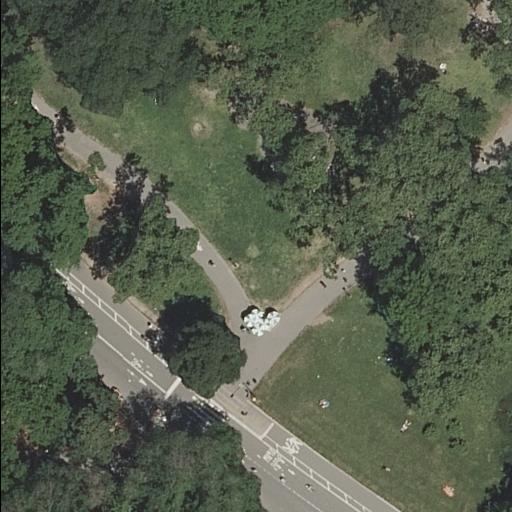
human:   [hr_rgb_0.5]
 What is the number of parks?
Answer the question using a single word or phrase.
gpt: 1

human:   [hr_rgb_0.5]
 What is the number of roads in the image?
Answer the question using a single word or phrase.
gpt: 10

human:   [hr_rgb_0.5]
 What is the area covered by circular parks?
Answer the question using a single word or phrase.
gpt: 0m2

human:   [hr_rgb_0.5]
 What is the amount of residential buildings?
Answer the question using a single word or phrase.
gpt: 0

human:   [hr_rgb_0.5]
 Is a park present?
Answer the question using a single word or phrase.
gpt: yes

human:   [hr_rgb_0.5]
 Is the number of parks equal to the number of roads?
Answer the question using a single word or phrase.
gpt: no

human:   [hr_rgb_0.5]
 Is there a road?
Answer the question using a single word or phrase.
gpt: yes

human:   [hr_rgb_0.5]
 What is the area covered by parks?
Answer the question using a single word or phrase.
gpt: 10625m2

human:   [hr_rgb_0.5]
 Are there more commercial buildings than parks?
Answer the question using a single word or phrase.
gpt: no

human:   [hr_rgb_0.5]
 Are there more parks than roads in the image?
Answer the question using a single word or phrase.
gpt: no

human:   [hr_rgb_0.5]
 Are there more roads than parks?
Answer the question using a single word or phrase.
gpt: yes

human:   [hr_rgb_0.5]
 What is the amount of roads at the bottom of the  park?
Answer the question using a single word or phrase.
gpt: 10

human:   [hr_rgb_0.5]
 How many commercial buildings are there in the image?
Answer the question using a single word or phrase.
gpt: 0

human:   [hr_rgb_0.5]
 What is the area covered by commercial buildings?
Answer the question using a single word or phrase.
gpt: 0m2

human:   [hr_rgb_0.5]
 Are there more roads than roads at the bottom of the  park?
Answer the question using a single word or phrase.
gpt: no

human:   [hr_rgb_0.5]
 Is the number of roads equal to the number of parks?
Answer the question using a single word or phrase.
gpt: no

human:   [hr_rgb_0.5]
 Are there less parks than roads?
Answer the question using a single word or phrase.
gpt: yes

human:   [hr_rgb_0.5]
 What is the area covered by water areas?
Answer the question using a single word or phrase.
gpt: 0m2

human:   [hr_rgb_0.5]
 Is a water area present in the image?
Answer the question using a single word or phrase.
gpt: no

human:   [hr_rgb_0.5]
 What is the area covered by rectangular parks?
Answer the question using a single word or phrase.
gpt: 10625m2

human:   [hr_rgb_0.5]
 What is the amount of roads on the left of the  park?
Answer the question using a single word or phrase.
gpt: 10

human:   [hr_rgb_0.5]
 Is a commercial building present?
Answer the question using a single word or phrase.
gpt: no

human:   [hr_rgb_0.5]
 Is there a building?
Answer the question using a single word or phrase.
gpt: no

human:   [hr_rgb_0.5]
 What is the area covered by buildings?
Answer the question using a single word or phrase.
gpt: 0m2

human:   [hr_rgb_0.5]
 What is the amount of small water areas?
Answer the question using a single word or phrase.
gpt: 0

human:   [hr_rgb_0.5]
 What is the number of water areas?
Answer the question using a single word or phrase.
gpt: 0

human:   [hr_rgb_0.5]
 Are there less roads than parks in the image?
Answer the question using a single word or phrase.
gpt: no

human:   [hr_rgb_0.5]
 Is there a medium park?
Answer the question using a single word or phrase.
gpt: no

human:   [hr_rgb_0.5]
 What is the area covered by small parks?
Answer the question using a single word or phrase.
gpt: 0m2

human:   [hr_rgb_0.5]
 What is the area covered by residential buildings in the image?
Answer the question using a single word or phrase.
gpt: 0m2

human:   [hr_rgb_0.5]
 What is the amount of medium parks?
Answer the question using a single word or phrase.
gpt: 0

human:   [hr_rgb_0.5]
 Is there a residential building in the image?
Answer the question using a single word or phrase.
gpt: no

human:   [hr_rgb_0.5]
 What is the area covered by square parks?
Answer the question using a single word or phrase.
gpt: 0m2

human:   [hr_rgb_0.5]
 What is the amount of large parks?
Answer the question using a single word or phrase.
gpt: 1

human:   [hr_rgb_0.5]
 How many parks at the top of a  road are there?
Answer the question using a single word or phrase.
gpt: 1

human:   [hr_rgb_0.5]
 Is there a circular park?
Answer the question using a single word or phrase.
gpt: no

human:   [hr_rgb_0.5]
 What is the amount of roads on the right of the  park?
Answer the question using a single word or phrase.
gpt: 0

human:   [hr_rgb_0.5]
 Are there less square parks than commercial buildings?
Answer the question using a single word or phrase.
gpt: no

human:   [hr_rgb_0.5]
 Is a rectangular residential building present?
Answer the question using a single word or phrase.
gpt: no

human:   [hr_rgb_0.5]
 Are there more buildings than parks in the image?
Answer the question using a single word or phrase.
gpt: no

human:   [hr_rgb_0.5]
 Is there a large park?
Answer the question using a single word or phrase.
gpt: yes

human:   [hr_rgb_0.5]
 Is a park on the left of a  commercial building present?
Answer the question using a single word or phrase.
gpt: no

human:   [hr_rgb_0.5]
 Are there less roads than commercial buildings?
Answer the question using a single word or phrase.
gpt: no

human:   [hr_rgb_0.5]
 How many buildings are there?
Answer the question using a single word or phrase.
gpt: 0

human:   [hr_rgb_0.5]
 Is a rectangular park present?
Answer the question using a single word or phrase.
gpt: yes

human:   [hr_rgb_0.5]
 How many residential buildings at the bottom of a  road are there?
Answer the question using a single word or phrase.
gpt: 0

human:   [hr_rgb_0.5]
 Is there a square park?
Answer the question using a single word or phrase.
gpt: no

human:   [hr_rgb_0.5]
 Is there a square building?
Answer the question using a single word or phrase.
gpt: no

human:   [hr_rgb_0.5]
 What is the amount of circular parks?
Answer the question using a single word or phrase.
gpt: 0

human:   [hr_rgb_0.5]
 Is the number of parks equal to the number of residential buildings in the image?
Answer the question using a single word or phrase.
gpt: no

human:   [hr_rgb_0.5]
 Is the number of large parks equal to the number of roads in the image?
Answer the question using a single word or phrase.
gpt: no

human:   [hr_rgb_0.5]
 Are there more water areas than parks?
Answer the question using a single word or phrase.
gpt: no

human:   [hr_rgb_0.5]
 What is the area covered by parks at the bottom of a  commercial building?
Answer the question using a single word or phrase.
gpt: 0m2

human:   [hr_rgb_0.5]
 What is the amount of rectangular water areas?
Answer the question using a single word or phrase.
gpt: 0

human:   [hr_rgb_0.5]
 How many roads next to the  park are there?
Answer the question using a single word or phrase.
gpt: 10

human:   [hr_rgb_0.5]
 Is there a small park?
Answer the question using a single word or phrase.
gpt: no

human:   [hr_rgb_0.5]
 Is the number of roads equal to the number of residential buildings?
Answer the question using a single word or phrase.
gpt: no

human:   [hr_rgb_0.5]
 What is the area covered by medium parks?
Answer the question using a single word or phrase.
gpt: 0m2

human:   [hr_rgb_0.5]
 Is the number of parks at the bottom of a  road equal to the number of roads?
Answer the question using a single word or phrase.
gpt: no

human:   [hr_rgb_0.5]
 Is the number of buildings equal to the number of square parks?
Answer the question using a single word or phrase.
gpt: yes

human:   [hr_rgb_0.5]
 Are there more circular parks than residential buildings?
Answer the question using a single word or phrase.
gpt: no

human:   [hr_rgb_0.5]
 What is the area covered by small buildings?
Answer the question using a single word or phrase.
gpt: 0m2

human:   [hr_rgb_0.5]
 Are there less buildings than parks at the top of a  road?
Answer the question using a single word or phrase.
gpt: yes

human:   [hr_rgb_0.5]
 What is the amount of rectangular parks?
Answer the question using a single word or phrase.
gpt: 1